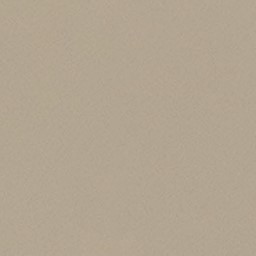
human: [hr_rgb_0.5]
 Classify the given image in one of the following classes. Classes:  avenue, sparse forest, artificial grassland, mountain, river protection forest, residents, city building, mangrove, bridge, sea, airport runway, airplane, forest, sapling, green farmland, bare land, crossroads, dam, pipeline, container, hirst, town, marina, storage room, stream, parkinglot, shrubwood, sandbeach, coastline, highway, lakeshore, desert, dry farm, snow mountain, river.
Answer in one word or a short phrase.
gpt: desert